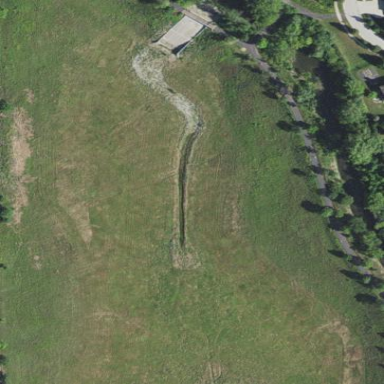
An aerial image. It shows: Stormwater basin filled with water.